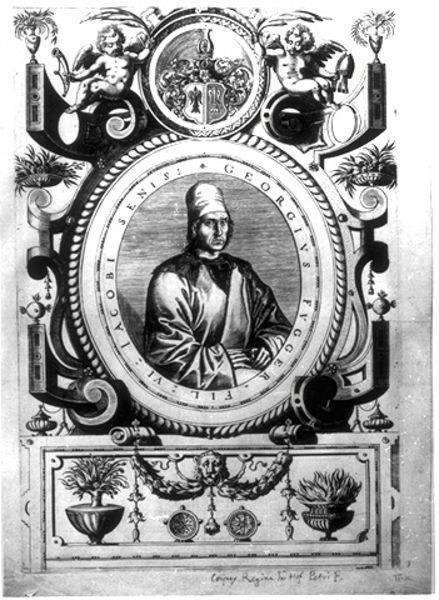
Titel: Bildnis des Georg Fugger
Künstler: Dominicus Custos
Institution: (Seriendruck)
Schlagwörter: baum, dunkel, flügel, gemälde, kopf, mann, schatten, weiß, bäume, sitzen, blume, blumen, hell, hut, licht, mund, nase, schwarz, stirn, zeichnung, blick, haube, muster, ornament, jung, kappe, mütze, architekturrahmen, augen, falten, gesicht, mensch, rahmen, sockel, ärmel, bild, bildnis, hände, portrait, porträt, schilf, figur, gewand, mantel, blatt, pflanze, pflanzen, brustbild, renaissance, kreis, oval, pferde, reiter, rund, tondo, engel, putte, putto, vase, blumentopf, bäumchen, kopfbedeckung, holzschnitt, schrift, grafik, rand, figuren, tafel, inschrift, ornamente, uhr, vasen, palme, name, antike, medaillon, rechteck, form, druck, schwarz weiss, stich, kupfer, text, buchstaben, beschriftung, helm, löwenkopf, altar, ranke, girlanden, wappen, voluten, religiös, rechteckig, gelehrter, löwe, kränze, putten, ornamentik, kupferstich, turban, putti, kelche, georg, feston, latein, umschrift, fugger, seriendruck, helmzier, rollwerk, volluten, georgius, fruck, maskeron, iacobus, casen, gände, läwe, vuluten